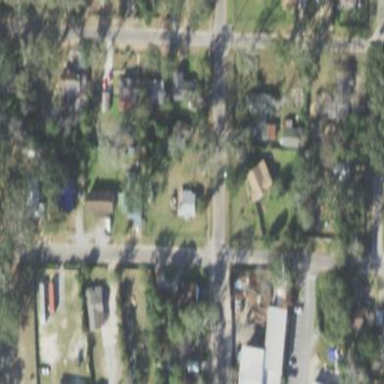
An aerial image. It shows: This residential area consists of single-family homes.